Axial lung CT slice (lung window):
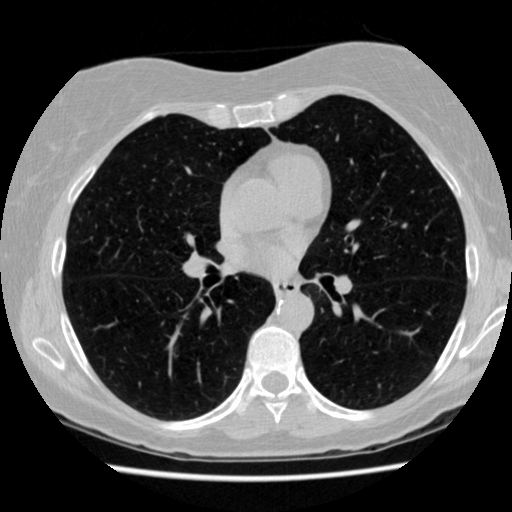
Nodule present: no